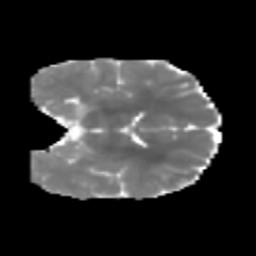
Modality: MD
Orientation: coronal
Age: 6
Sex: male
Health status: healthy